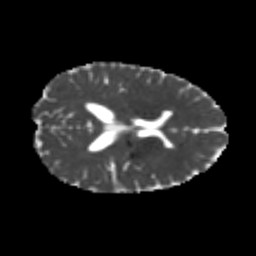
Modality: MD
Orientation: axial
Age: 21
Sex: female
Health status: healthy
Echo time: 0.074 s